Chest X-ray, AP view. Patient: 29 years old, sex M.
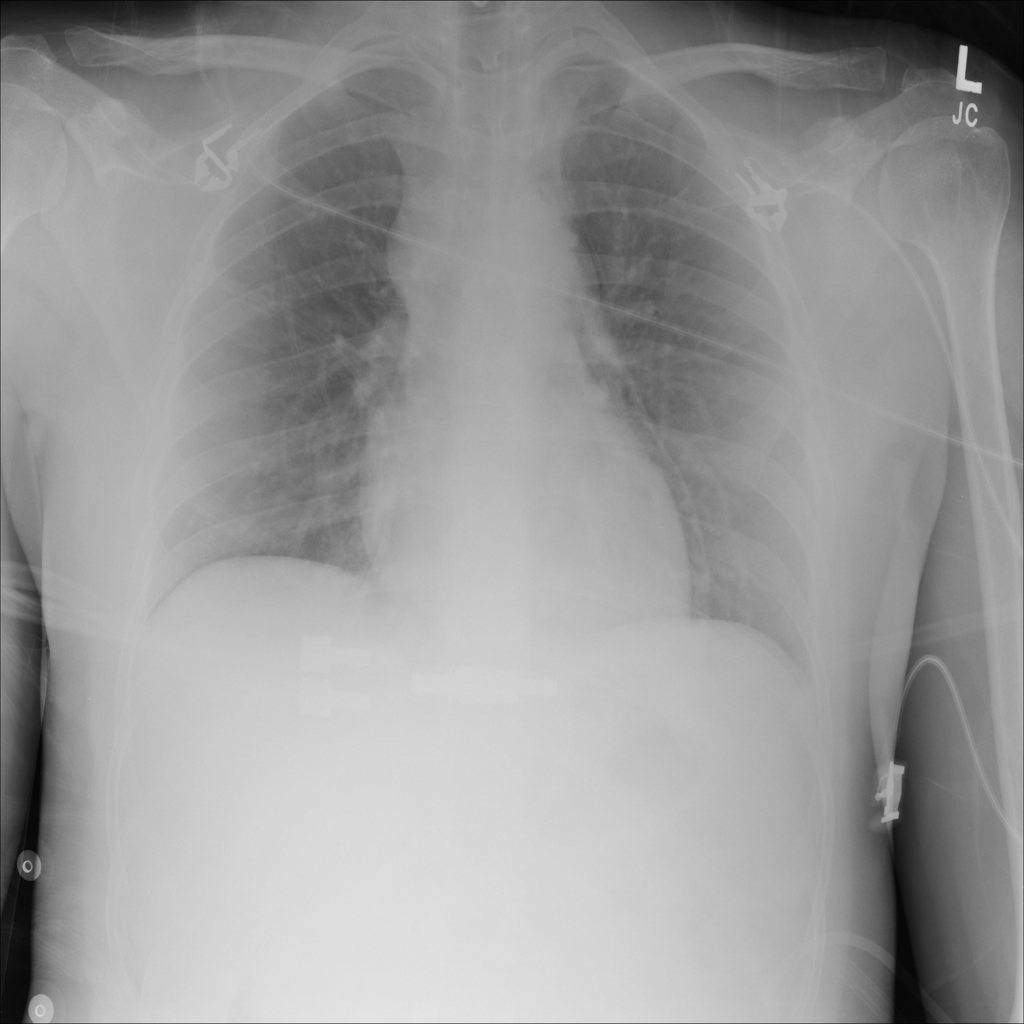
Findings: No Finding